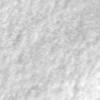
Label: no_change